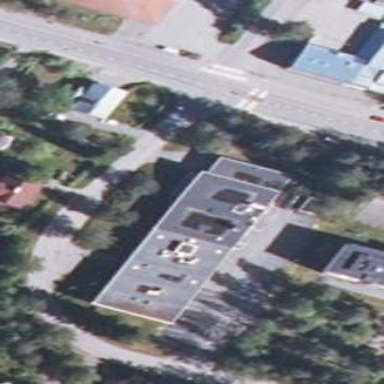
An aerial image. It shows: School.